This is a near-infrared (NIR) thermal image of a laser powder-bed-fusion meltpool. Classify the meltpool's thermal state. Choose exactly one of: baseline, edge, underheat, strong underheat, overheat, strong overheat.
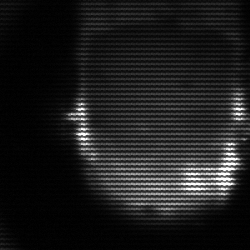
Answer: baseline